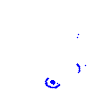
Particle: electron